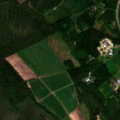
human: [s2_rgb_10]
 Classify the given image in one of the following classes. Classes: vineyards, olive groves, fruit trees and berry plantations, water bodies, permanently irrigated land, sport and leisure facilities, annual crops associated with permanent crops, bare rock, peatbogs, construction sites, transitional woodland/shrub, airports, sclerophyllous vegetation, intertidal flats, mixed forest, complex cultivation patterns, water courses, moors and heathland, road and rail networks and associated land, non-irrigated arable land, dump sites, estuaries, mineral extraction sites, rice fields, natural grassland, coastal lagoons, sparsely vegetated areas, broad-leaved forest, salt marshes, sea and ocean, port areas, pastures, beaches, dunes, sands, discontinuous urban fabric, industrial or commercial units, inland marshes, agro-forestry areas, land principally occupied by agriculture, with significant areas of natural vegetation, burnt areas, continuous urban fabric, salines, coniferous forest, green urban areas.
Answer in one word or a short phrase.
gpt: non-irrigated arable land, land principally occupied by agriculture, with significant areas of natural vegetation, coniferous forest, mixed forest, peatbogs